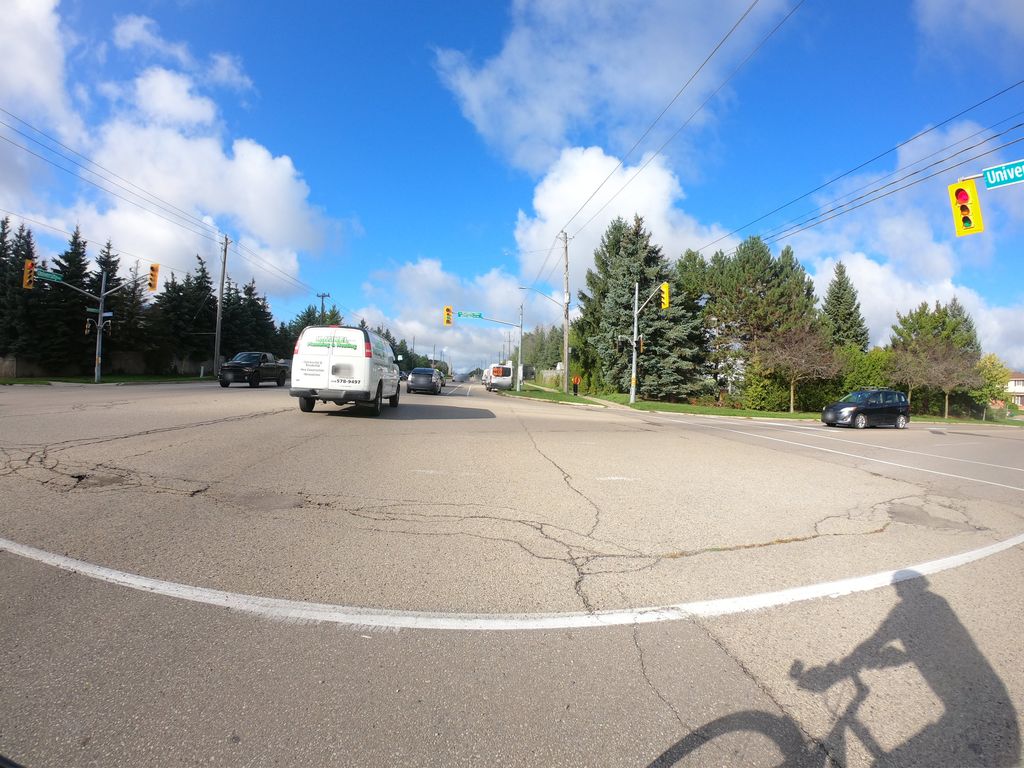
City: kitchener-waterloo